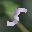
Label: 5